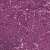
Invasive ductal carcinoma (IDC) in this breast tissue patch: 1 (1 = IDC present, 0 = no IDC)